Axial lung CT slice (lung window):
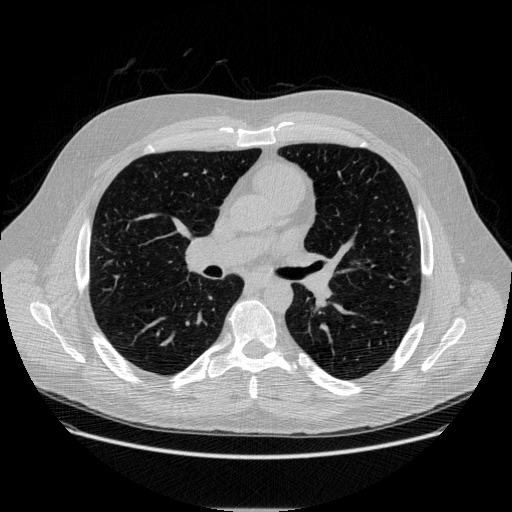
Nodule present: no